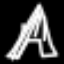
Label: The Eiffel Tower